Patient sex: M
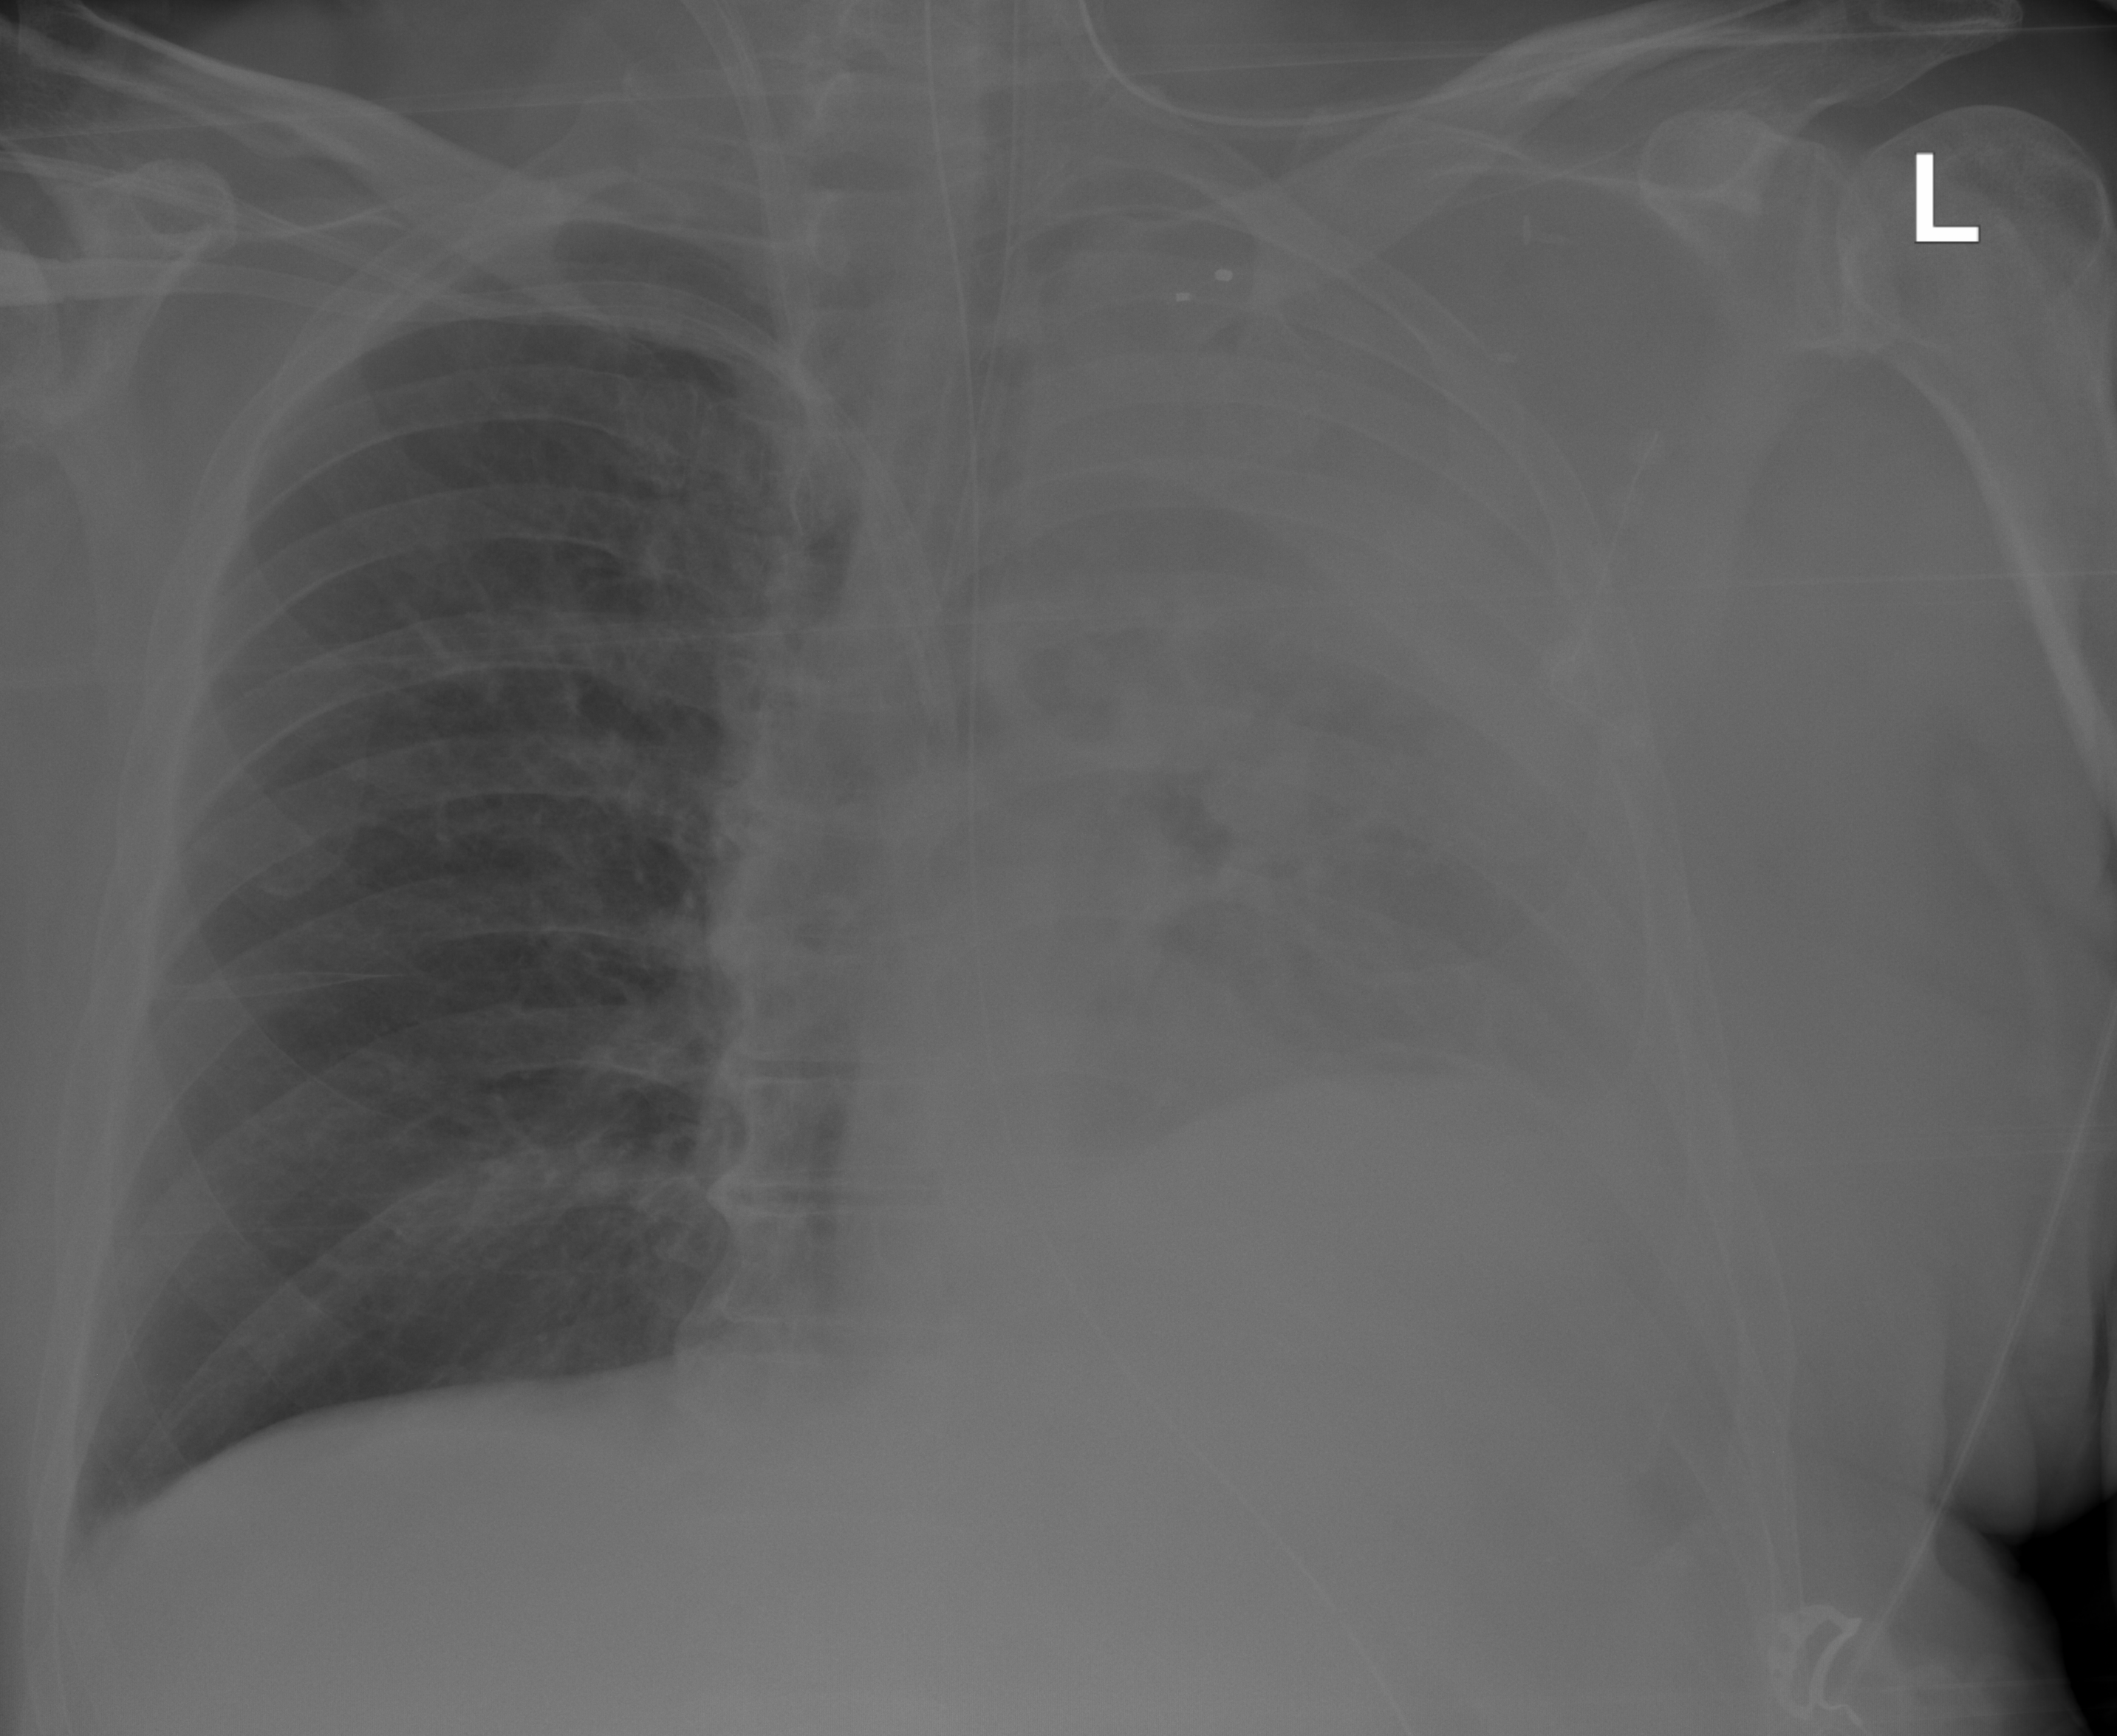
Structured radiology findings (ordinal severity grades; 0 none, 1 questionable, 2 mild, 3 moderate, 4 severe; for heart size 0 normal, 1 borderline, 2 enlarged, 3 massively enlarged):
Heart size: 0
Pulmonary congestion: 0
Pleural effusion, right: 0
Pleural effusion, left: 2
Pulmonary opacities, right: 0
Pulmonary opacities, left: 0
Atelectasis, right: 0
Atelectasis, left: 3